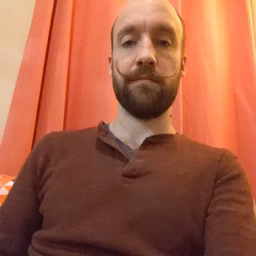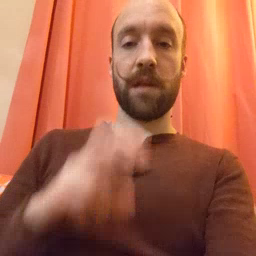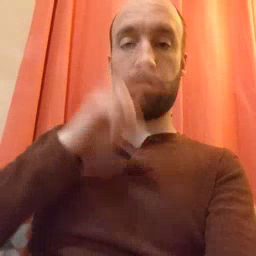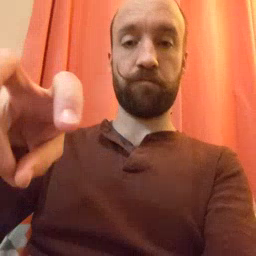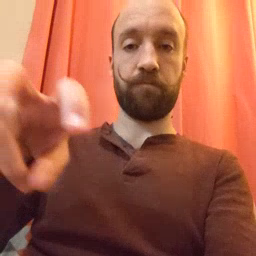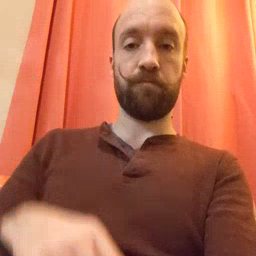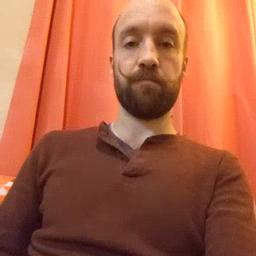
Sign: jump